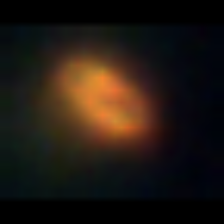
Taxon: Unknown_phyto
Group: Unknown